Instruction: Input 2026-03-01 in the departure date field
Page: home
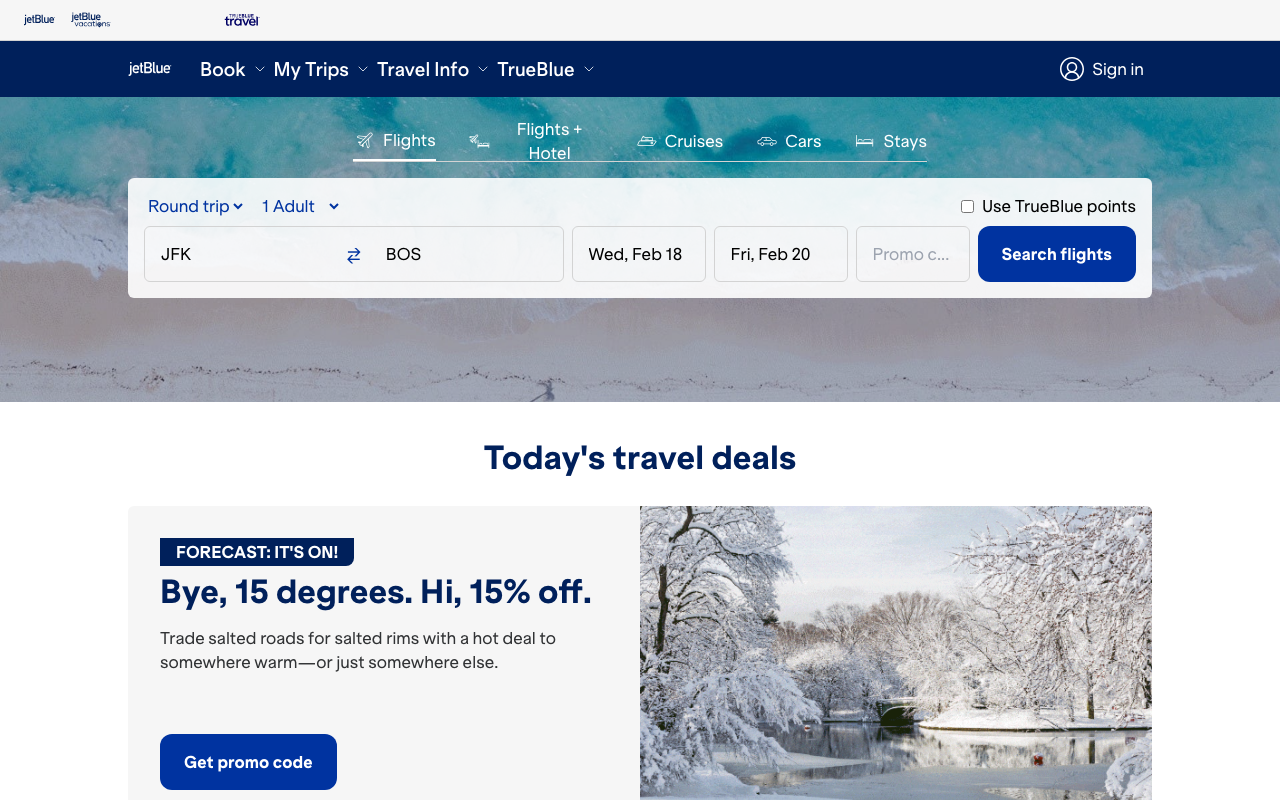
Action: type